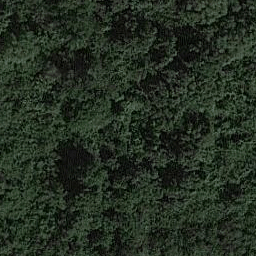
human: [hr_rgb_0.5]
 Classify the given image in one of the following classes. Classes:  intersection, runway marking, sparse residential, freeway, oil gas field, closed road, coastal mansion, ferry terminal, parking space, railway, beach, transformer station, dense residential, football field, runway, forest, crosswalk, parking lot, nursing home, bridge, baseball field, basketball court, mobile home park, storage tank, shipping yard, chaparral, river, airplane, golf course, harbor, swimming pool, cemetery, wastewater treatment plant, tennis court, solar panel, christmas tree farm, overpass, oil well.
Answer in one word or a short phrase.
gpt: forest